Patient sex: M
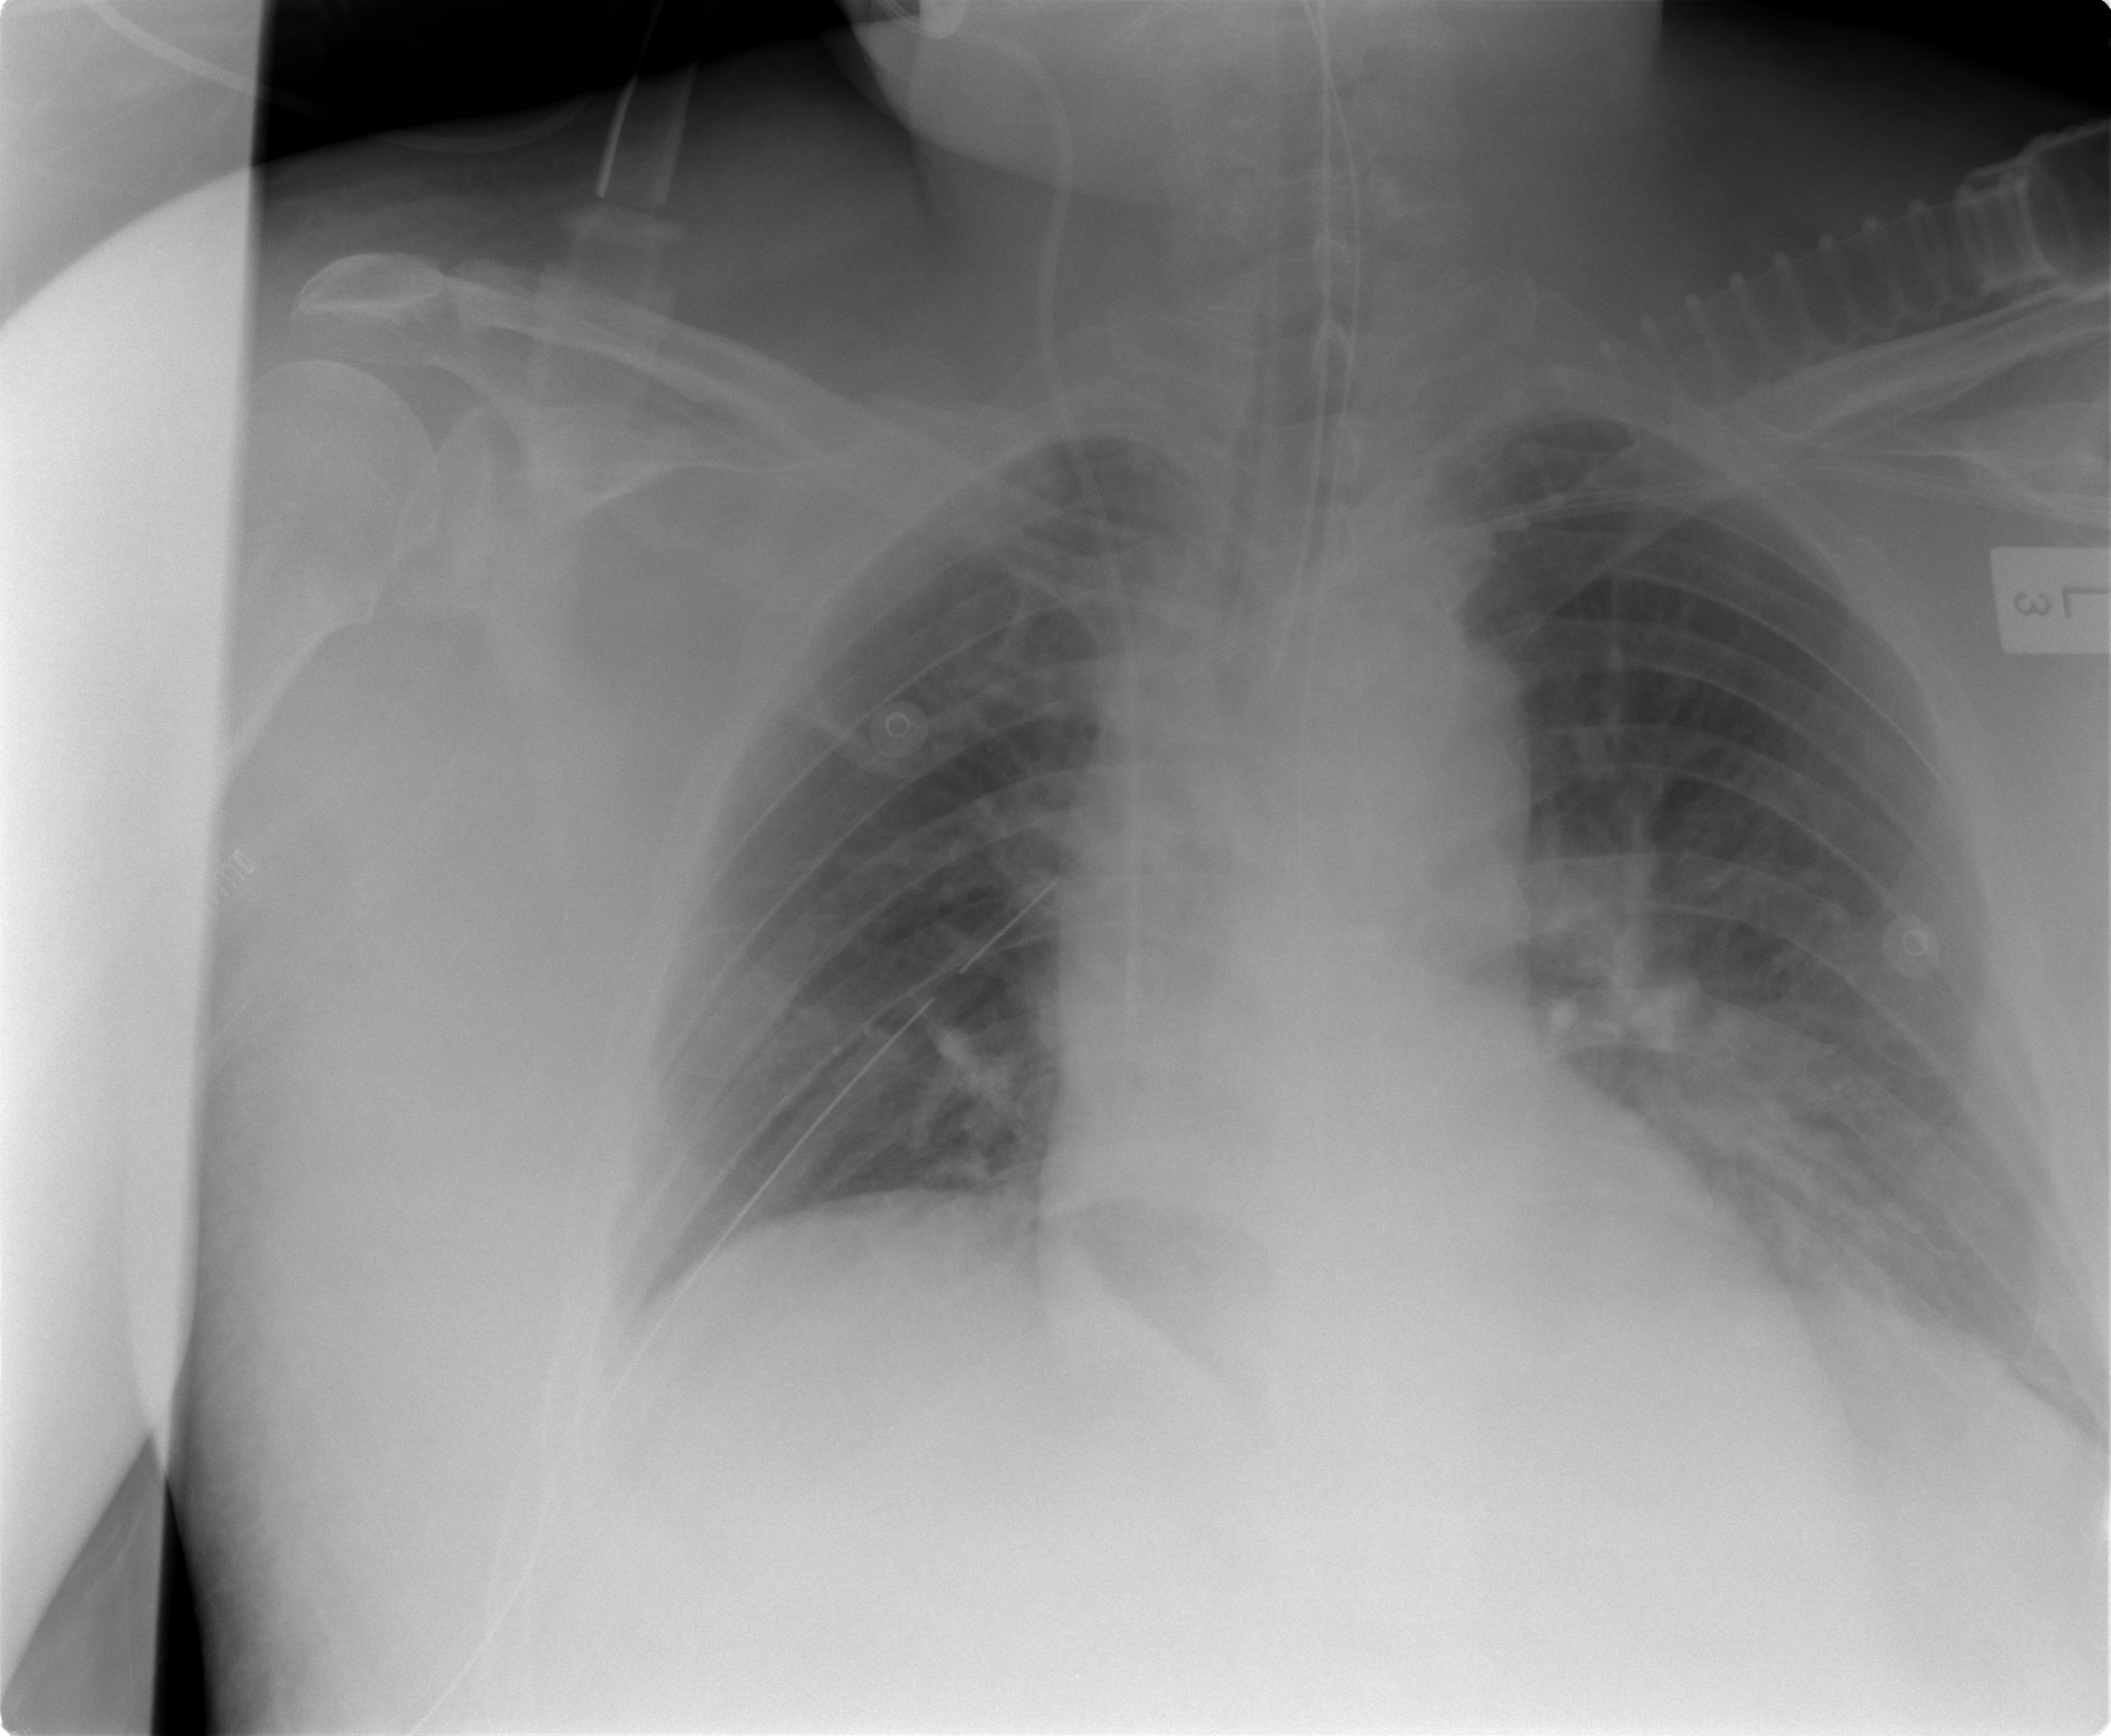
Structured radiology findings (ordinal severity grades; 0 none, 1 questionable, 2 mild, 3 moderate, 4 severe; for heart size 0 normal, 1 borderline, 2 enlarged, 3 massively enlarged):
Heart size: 0
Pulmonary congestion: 2
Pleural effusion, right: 0
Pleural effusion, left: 0
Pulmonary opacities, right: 0
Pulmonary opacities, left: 1
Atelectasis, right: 0
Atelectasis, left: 2